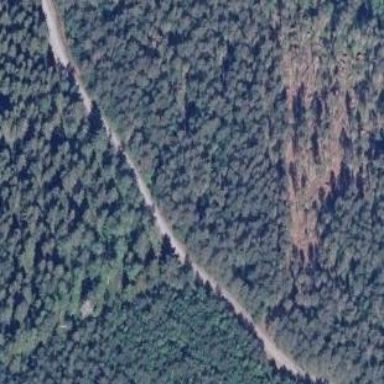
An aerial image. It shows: Unclassified road.